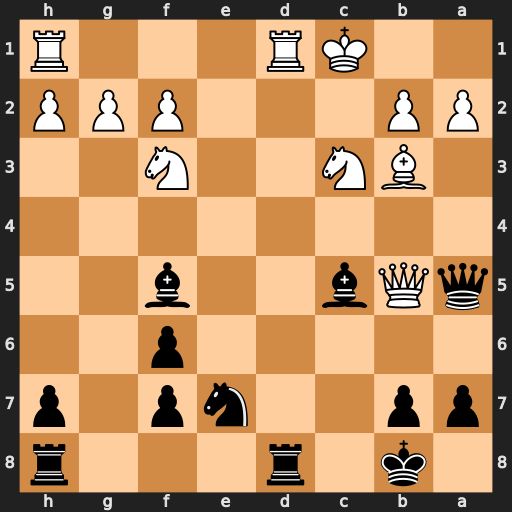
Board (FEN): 1k1r3r/pp2np1p/5p2/qQb2b2/8/1BN2N2/PP3PPP/2KR3R
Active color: b
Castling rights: -
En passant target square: -
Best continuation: Qxc3+ bxc3 Ba3#